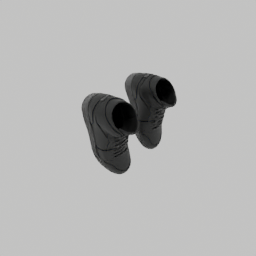
Label: people